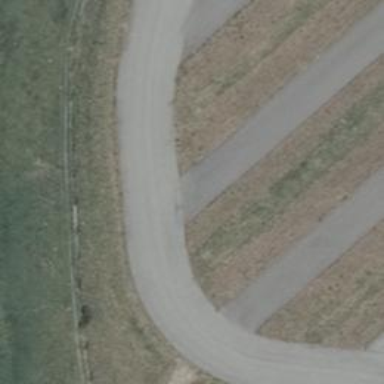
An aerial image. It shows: Road serving as parking aisle.